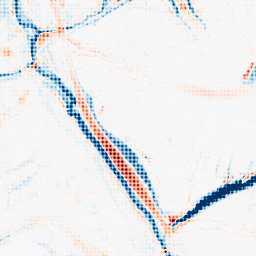
Category: morphological
Decomposition family: tophat_combined
Decomposition parameters: size: 10
Upsampling method: sinc_blackman
Upsampling parameters: scale: 8
kernel_size: 8
Upsampling scale: 8